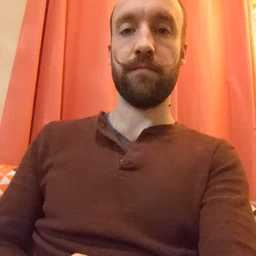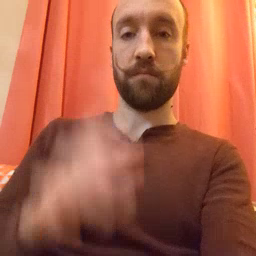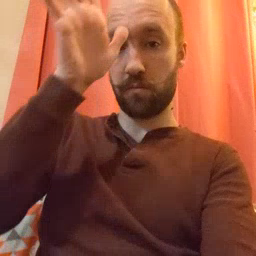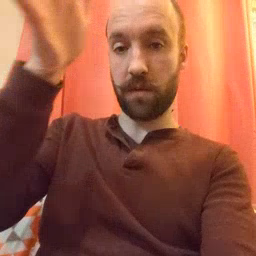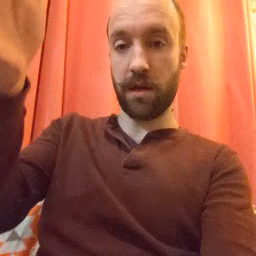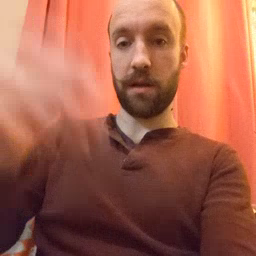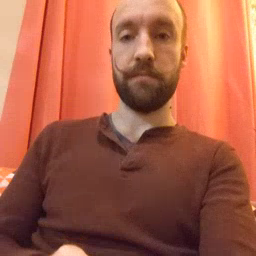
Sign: grandpa